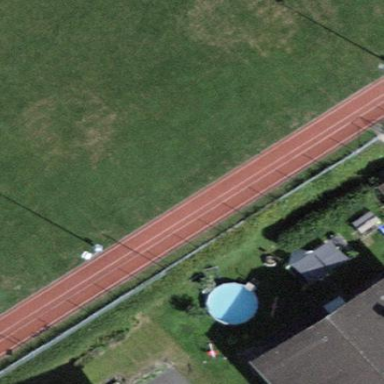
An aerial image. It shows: Athletic track located in leisure land area.